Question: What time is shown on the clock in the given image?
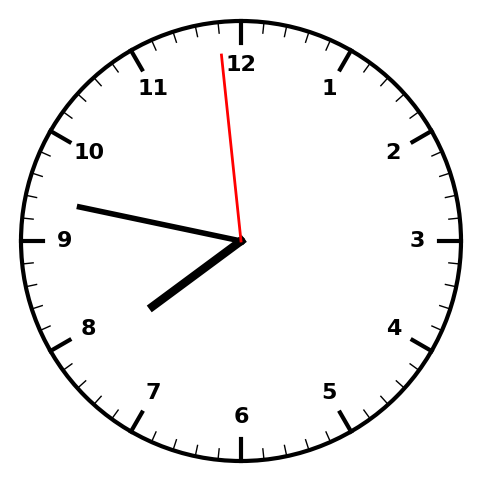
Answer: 07:46:59